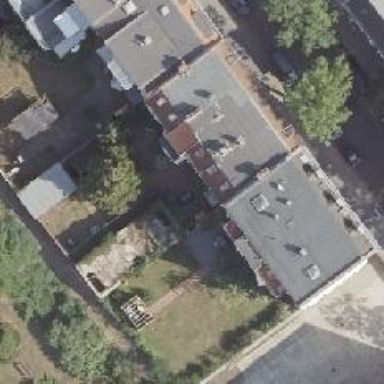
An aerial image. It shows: Saltbox-roofed apartment building.